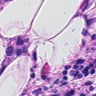
Metastatic tissue present: yes